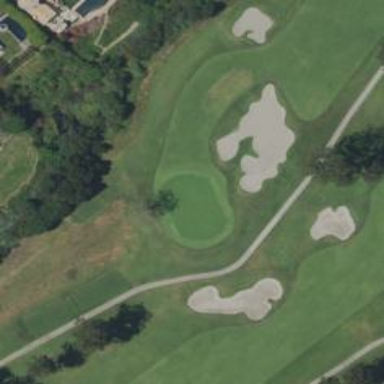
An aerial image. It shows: Golf hole.